Field crop: maize
Growth stage: 1
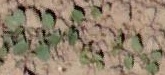
Species: convolvulus